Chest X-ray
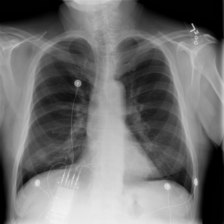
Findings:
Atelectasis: negative
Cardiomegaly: negative
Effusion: negative
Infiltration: negative
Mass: negative
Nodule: negative
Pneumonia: negative
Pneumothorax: negative
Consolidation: negative
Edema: negative
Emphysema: negative
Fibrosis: negative
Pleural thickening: negative
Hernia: negative